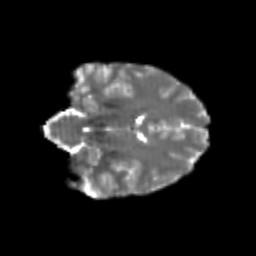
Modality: T2w
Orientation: coronal
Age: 21
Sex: female
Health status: healthy
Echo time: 0.074 s